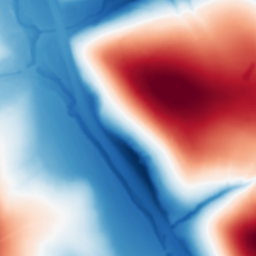
Category: multiscale
Decomposition family: dog
Decomposition parameters: sigma_low: 1
sigma_high: 100
Upsampling method: quintic
Upsampling parameters: scale: 2
Upsampling scale: 2